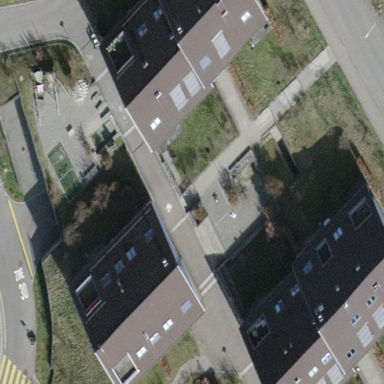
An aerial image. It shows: Image showing building with apartments.